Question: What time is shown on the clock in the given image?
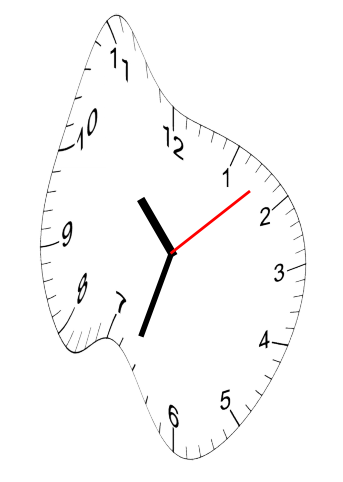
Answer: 10:33:08